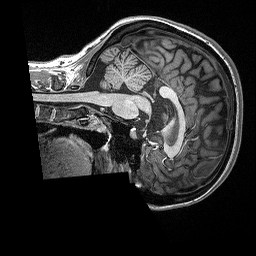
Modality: T1w
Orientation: sagittal
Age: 25
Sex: female
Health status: healthy
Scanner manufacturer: siemens
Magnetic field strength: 3 T
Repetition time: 2.3 s
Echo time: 0.00298 s